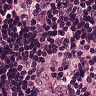
Metastatic tissue present: yes